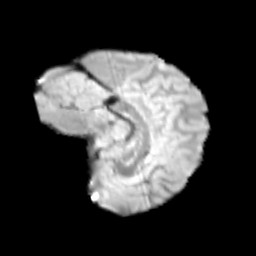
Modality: T2w
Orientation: sagittal
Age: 10
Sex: female
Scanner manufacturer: siemens
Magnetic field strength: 3 T
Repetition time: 3.8 s
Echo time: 0.07 s